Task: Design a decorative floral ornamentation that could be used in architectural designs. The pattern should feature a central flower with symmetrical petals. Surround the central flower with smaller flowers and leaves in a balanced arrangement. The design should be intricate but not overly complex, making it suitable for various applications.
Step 1415:
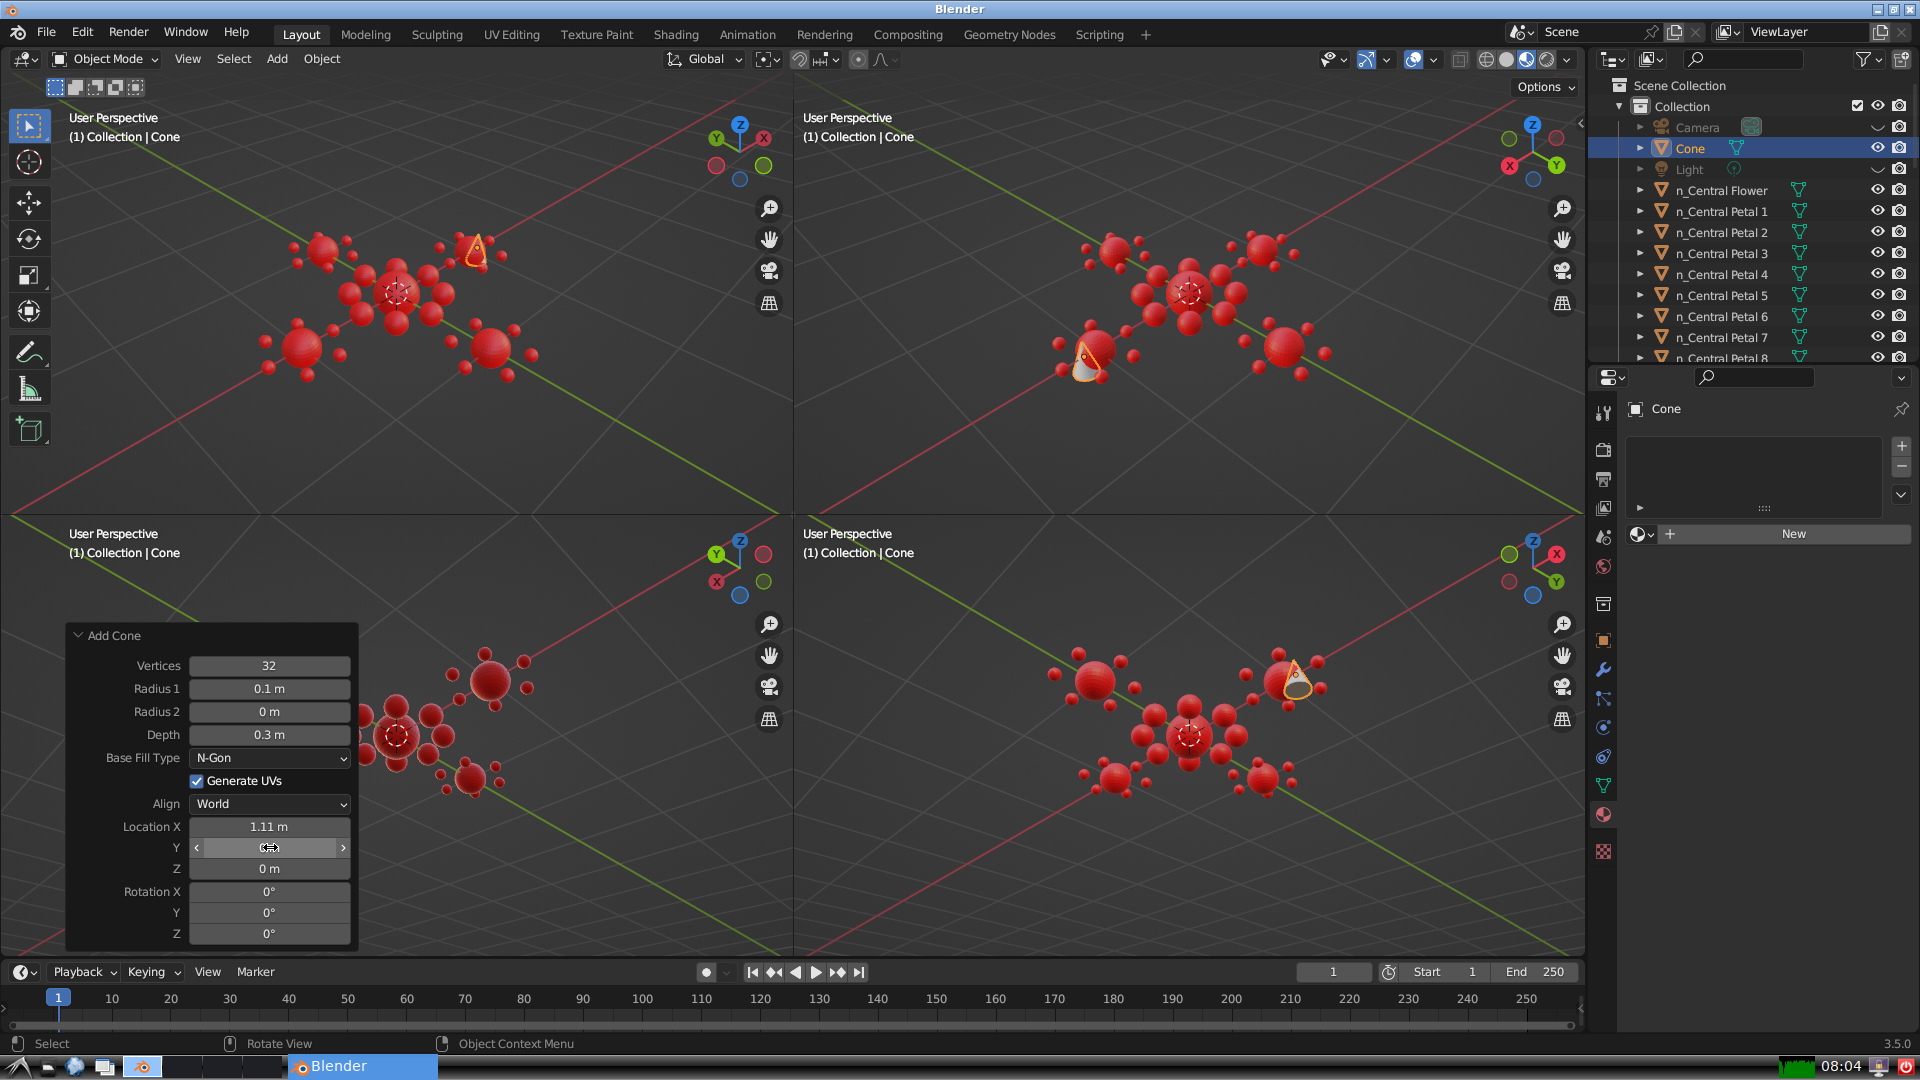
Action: click: no